Aerial crown-view tile of a tropical tree (Barro Colorado Island, Panama), acquired 20240611:
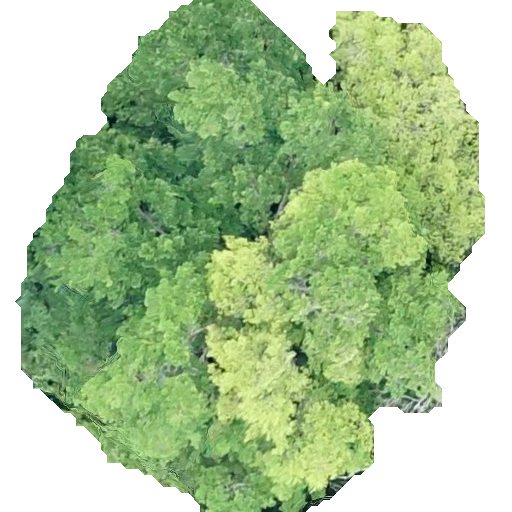
Species: Terminalia amazonia
GBIF accepted scientific name: Terminalia amazonica
Crown area: 277.414 m²